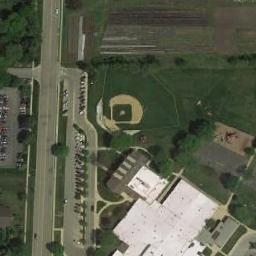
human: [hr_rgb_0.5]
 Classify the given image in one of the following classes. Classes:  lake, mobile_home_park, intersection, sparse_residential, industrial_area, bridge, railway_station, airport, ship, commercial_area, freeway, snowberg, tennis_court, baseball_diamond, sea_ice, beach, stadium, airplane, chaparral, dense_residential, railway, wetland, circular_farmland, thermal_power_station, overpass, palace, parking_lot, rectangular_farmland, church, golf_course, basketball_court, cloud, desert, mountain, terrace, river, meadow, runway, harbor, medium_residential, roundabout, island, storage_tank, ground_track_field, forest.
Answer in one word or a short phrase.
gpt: baseball_diamond